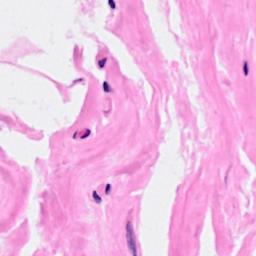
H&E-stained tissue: Breast